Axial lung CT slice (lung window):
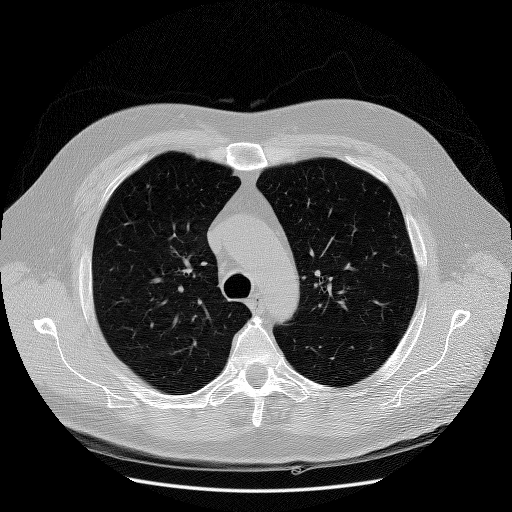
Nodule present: no